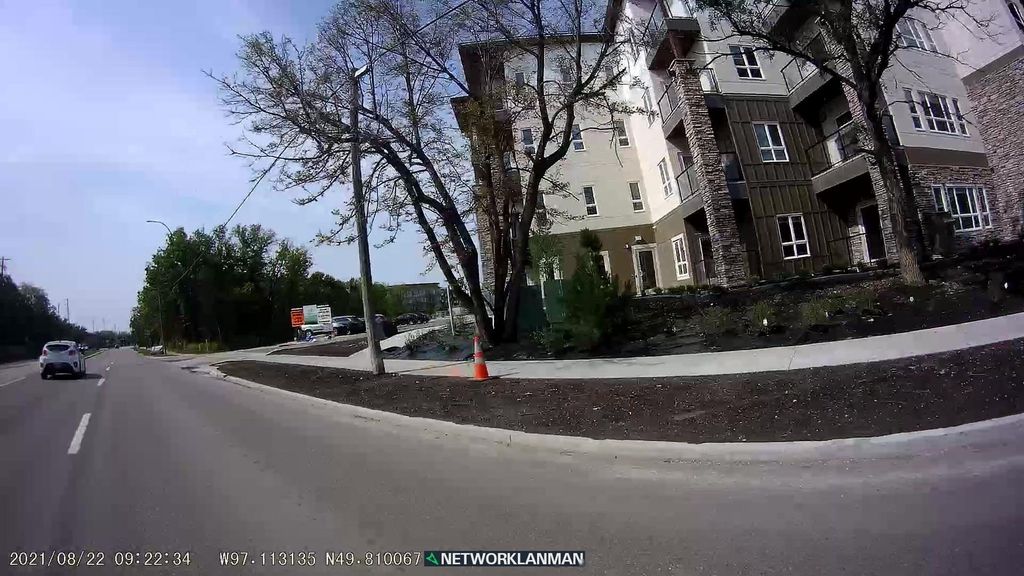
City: winnipeg